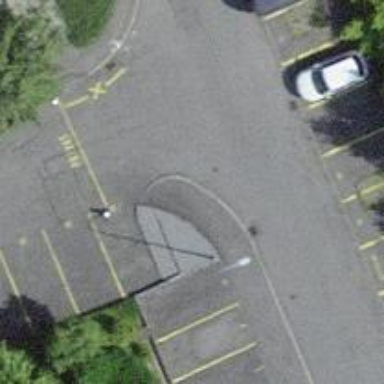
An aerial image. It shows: Kerb barrier.